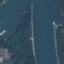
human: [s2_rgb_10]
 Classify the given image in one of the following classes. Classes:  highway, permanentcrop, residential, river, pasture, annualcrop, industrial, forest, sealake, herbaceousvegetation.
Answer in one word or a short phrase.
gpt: River